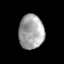
Tissue: skin
Cell type: Epithelial cells
Senescence score: 0.9124
Nuclear area (px): 847
Mean DAPI intensity: 163.689